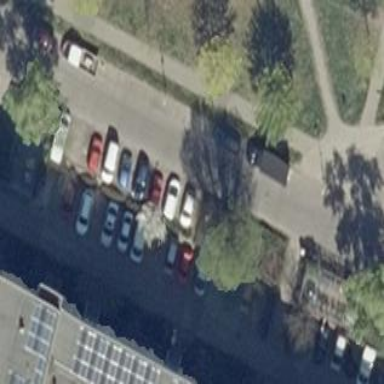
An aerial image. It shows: Street-side parking area.